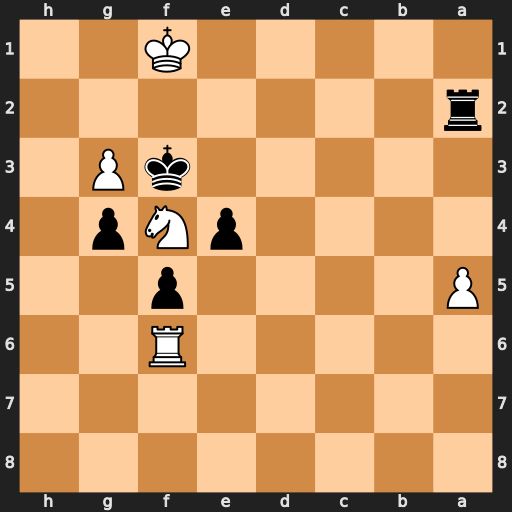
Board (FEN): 8/8/5R2/P4p2/4pNp1/5kP1/r7/5K2
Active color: b
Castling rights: -
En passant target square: -
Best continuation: Ra1#